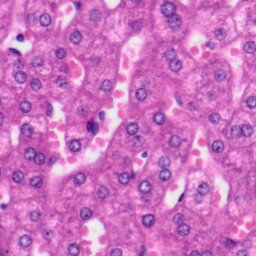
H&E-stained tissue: Liver